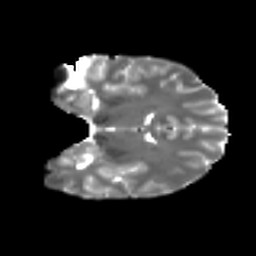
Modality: T2w
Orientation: coronal
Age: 24
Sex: male
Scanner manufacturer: ge
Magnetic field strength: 3 T
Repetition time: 7.8 s
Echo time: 0.0609 s